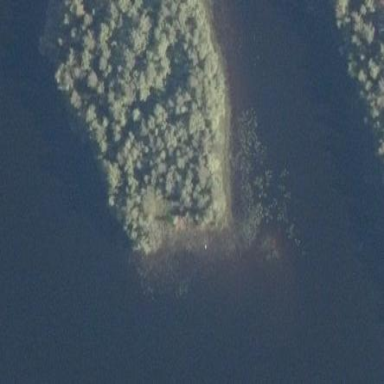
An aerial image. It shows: Islet.